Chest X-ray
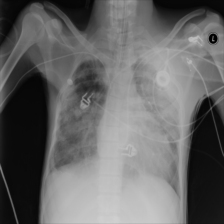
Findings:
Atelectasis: negative
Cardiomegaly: negative
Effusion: negative
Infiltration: negative
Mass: negative
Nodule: negative
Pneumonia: negative
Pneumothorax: negative
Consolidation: negative
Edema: negative
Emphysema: negative
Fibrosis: negative
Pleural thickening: negative
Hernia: negative